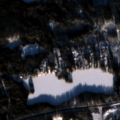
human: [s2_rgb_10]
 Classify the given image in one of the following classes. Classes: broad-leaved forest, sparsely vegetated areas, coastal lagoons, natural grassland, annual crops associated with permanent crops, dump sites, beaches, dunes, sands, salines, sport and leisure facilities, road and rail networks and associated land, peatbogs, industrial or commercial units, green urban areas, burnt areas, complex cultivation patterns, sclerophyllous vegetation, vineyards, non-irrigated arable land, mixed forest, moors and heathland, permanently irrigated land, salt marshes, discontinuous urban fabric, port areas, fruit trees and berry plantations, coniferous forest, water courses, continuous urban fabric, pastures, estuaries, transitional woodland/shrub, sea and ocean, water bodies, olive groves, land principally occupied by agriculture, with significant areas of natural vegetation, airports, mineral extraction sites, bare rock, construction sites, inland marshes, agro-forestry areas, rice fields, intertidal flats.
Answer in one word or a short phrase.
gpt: discontinuous urban fabric, coniferous forest, mixed forest, transitional woodland/shrub, water bodies